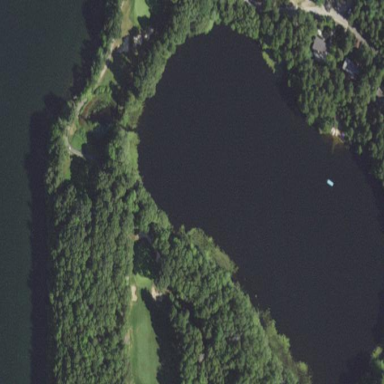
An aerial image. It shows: Scenic view of water hazard on golf course. The natural water feature adds beauty to the landscape.